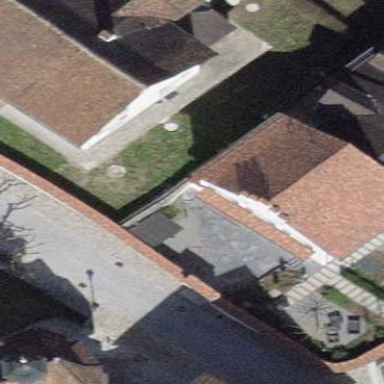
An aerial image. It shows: Historic building known as presbytery.